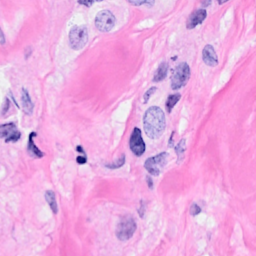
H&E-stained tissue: Breast